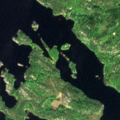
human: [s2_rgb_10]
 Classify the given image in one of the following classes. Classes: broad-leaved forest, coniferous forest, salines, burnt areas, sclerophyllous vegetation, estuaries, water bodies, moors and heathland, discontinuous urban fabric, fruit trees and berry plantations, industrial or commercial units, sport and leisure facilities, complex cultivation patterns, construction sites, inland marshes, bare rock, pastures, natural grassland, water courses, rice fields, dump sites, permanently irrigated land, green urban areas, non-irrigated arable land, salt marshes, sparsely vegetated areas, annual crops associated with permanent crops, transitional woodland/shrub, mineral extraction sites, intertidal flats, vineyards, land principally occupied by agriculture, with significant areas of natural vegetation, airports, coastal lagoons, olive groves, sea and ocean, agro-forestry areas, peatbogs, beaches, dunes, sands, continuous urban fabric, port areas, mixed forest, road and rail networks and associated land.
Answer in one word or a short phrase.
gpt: coniferous forest, mixed forest, water bodies